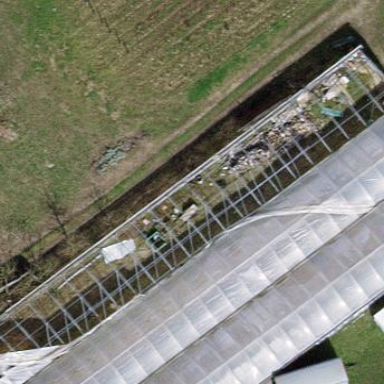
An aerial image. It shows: Greenhouse.